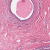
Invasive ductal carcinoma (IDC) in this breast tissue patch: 0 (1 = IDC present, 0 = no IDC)